【题型】填空题　【知识点】平面几何　【难度】easy
图$A$阴影部分面积比图$B$的阴影部分面积小 \underline{\quad\quad}．（结果保留$\pi$）

A.

B.

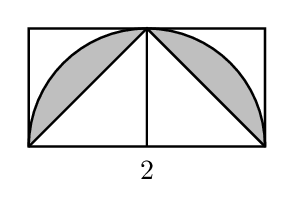
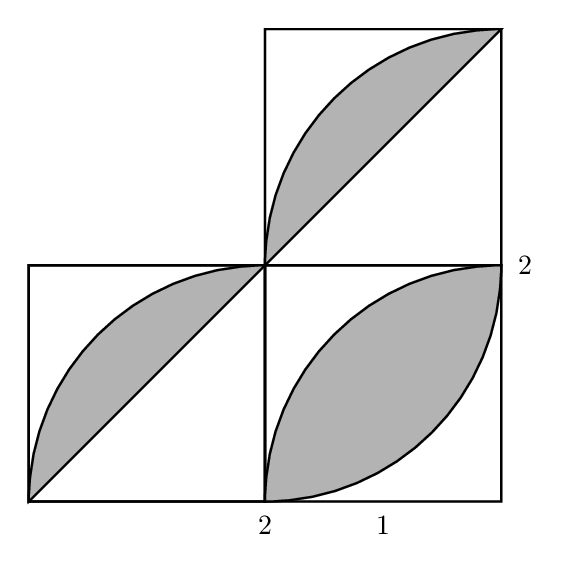
【解答】
\noindent \textbf{【答案】} $\boldsymbol{\dfrac{1}{2}\pi - 1}$

\vspace{0.5em}
\noindent \textbf{【分析】}求出半圆的面积和三角形的面积，即可得到答案．

\vspace{0.5em}
\noindent \textbf{【解答】}解：
\[
\frac{1}{2}\times\pi\times1^2 - \frac{1}{2}\times2\times1 = \frac{1}{2}\pi - 1,
\]
\noindent $\therefore$ 图$A$阴影部分面积比图$B$的阴影部分面积小$\dfrac{1}{2}\pi - 1$．

\vspace{0.5em}
\noindent 故答案为：$\dfrac{1}{2}\pi - 1$．

\vspace{0.5em}
\noindent \textbf{【点评】}本题考查圆的面积，关键是掌握圆面积的计算公式．